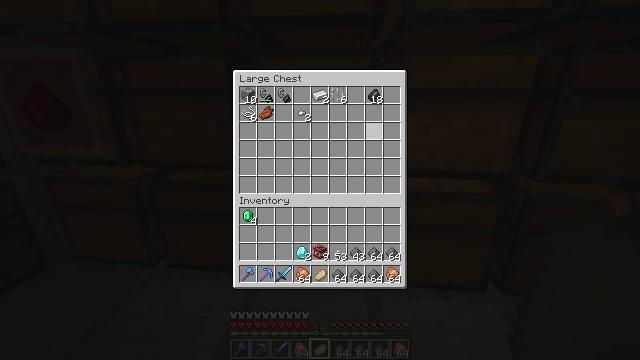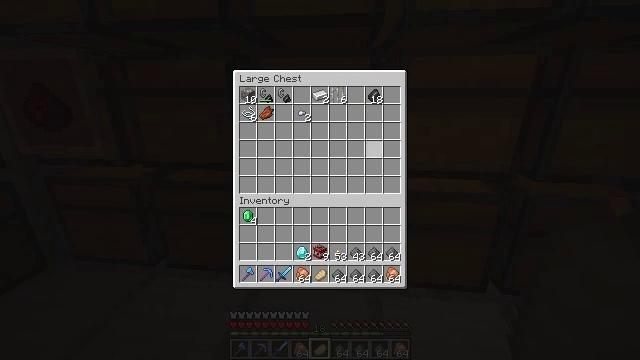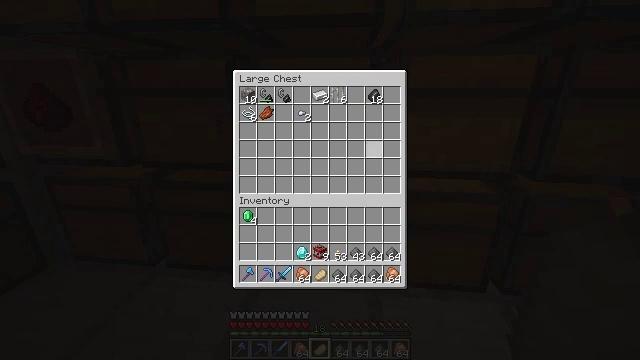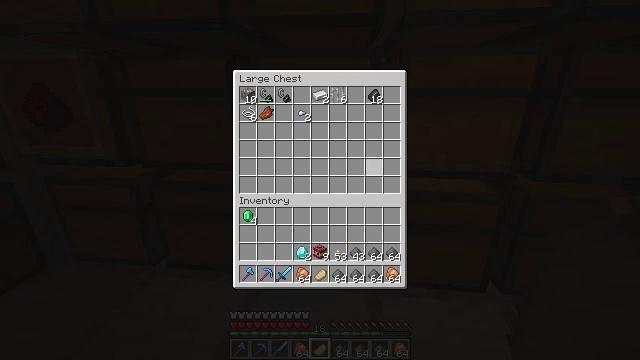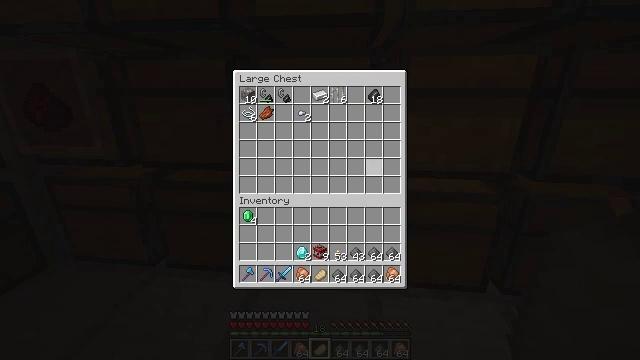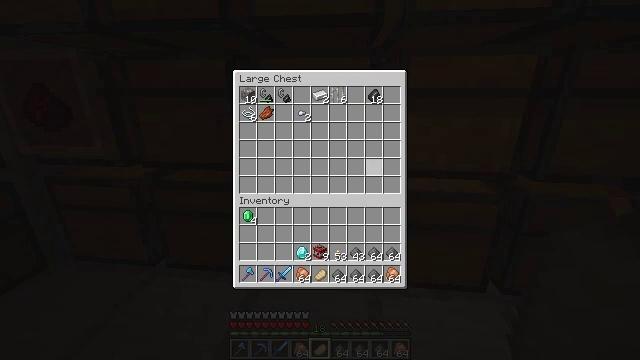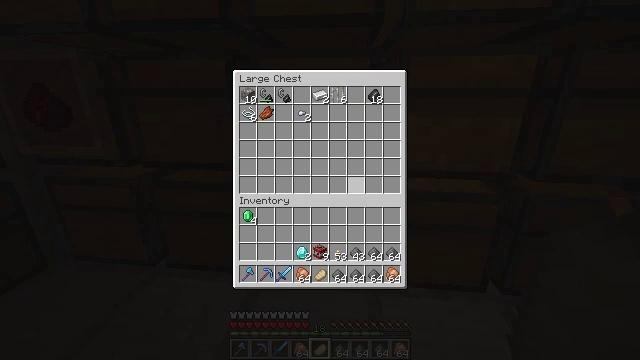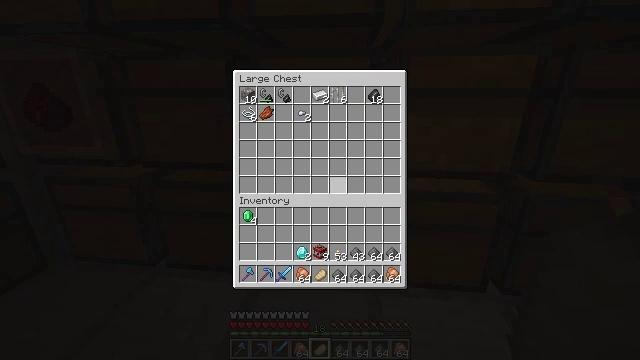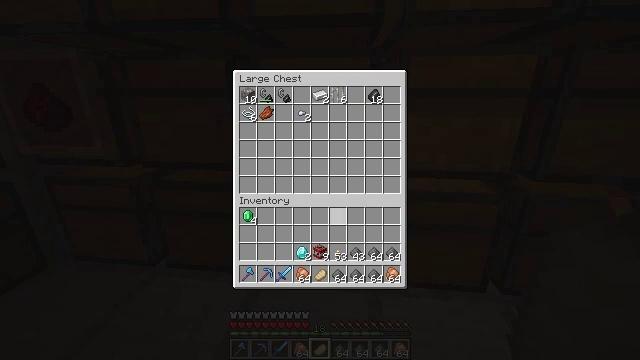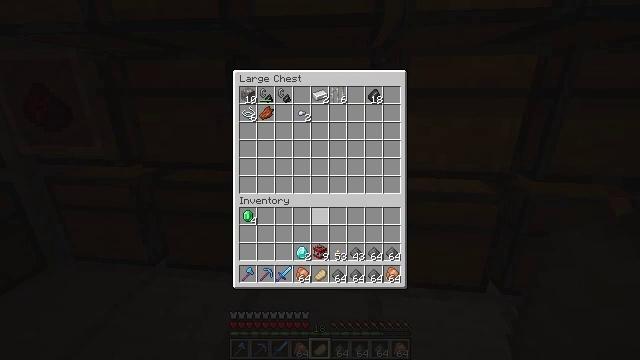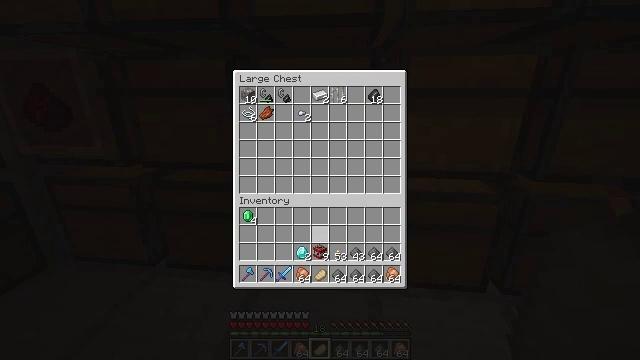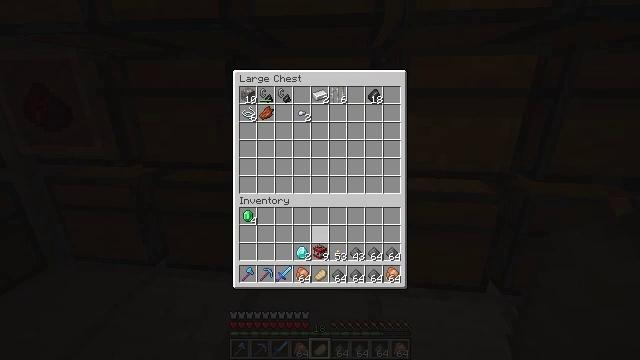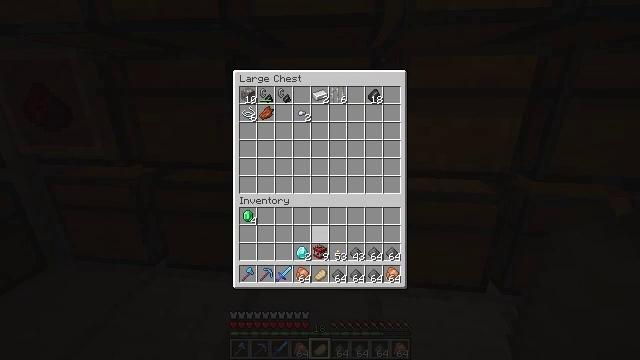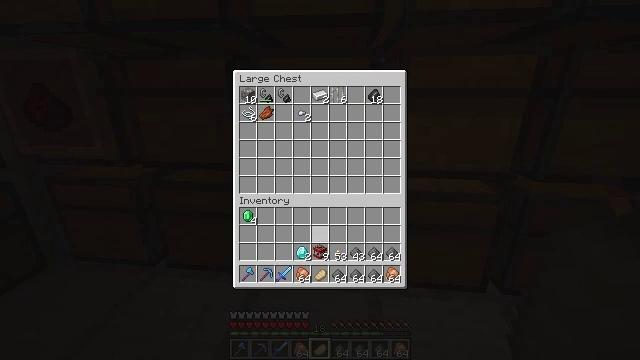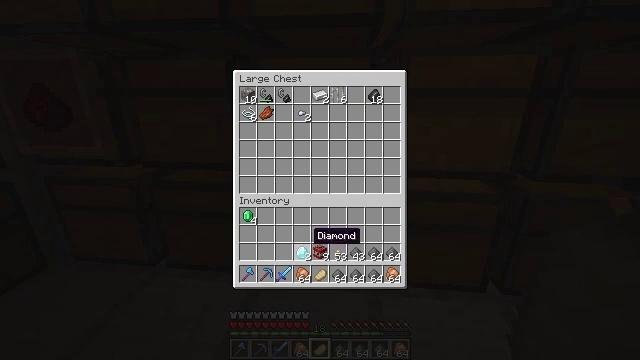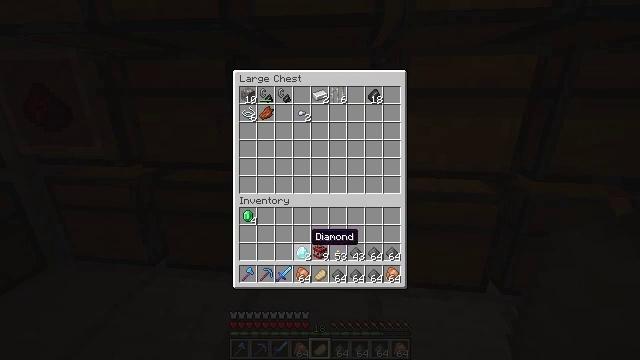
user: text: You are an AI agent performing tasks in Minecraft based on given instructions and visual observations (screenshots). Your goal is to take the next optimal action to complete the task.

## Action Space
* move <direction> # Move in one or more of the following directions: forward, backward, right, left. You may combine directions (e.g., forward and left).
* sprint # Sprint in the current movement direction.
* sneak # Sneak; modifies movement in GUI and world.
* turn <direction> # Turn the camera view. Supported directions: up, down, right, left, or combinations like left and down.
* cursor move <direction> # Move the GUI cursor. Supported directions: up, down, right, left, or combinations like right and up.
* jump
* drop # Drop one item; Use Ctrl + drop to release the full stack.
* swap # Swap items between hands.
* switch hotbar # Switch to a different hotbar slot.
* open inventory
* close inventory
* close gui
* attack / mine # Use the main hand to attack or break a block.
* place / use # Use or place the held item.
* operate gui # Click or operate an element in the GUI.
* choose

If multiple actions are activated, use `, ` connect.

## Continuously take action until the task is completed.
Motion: motion action
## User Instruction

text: Mine the shulker box.
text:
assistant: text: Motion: sneak, turn down
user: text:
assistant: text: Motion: sneak
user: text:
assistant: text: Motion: sneak
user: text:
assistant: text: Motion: sneak
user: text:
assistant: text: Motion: sneak
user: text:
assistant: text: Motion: sneak, turn left and down
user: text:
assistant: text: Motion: sneak, turn left and down
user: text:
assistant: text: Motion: turn left and down
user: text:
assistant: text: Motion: turn left and down
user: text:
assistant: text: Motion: no_op
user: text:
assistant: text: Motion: no_op
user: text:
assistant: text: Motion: no_op
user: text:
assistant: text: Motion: no_op
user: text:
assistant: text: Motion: no_op
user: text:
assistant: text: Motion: no_op
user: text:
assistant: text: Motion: no_op
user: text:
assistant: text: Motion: no_op
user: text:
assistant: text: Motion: use / place
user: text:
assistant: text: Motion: use / place
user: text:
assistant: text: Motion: use / place
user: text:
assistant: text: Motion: turn right and up
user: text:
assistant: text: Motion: turn right and up
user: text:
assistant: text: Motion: turn right and up
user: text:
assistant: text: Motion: turn up
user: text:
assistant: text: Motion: turn up
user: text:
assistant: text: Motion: no_op
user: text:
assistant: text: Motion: no_op
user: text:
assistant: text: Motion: no_op
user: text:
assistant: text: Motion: no_op
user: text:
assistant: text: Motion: no_op